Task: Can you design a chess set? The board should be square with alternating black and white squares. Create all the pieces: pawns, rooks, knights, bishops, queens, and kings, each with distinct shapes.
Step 5501:
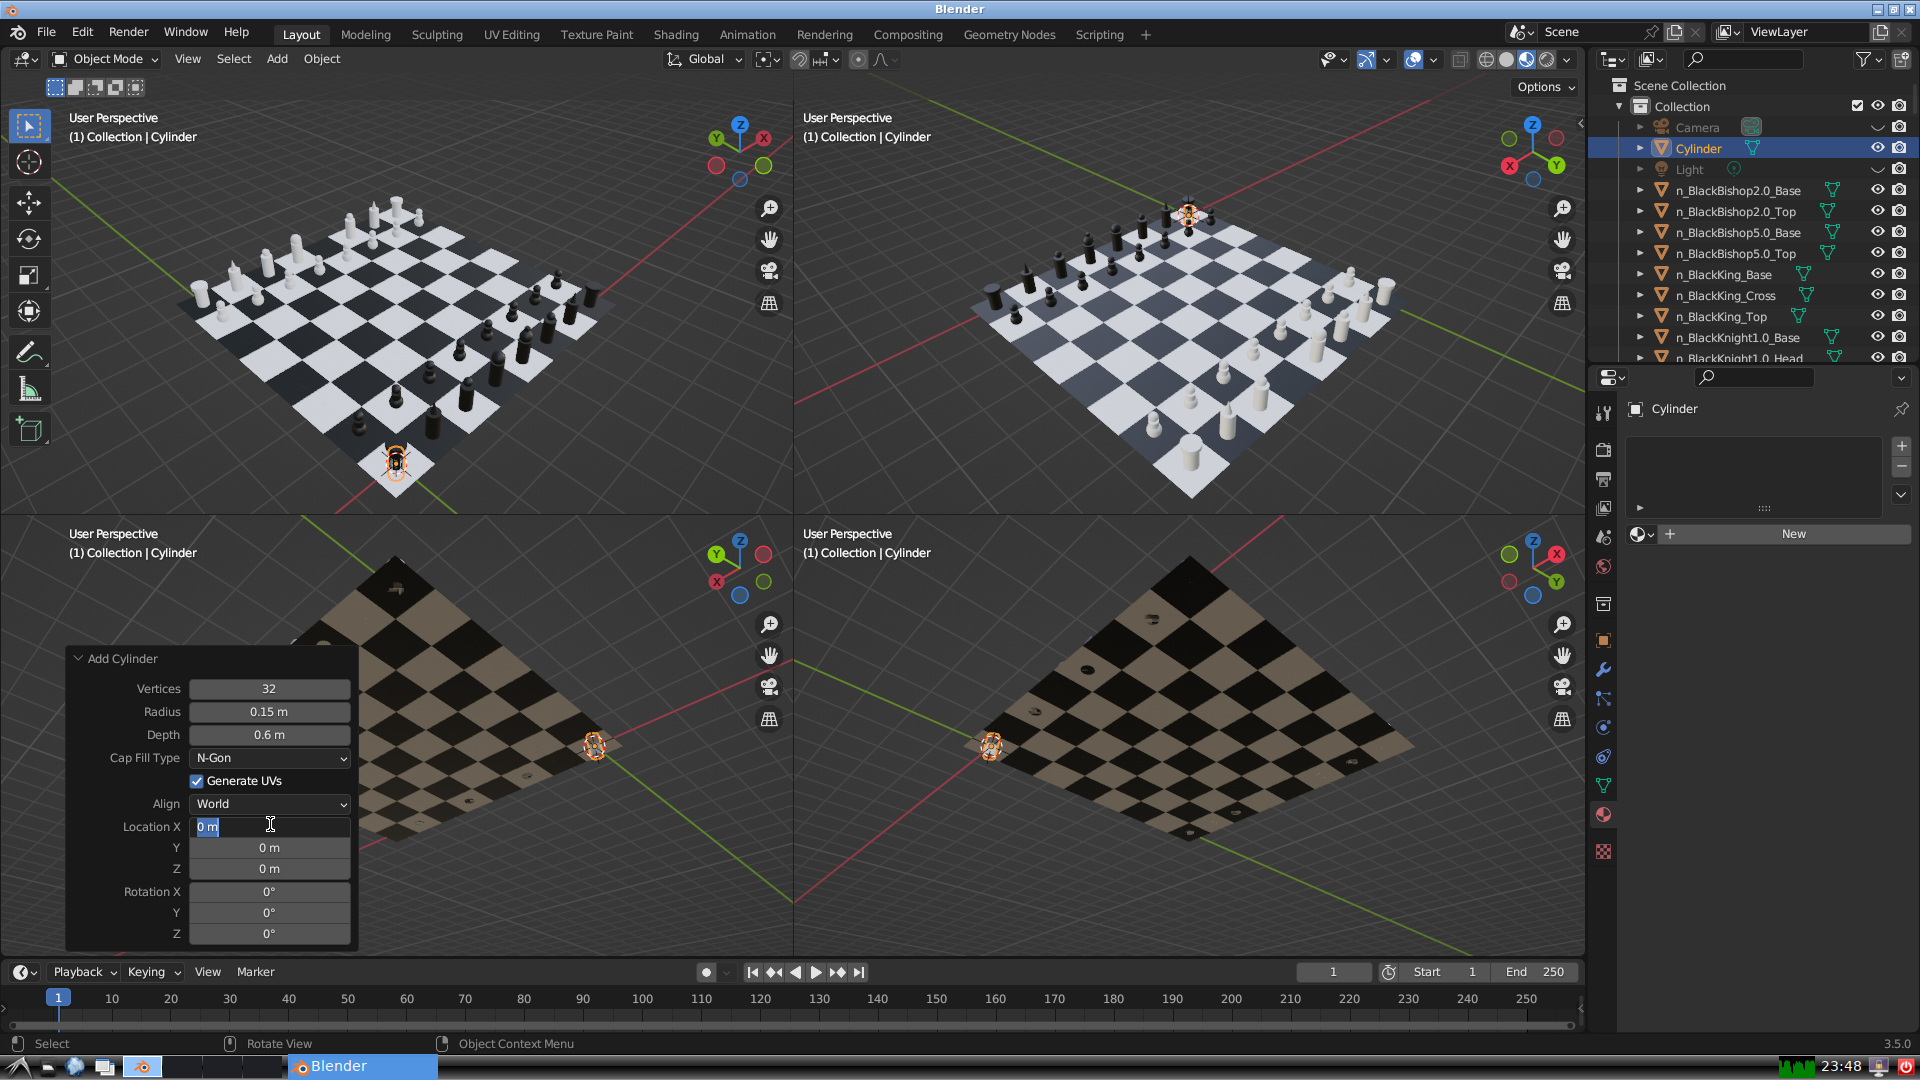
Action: input_text: 4.0